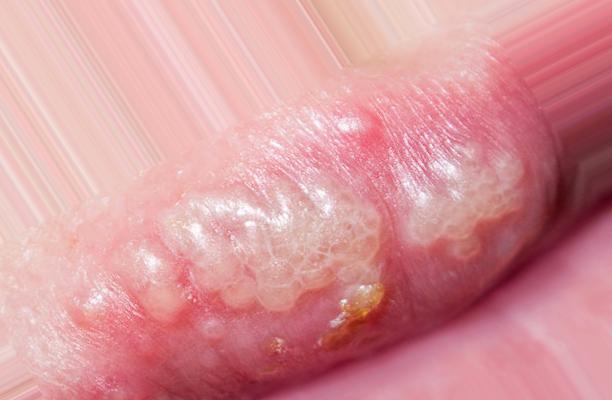
Condition: Mouth Ulcer